Interaction volume radius: 10 \u00c5
Interaction volume height: 20 \u00c5
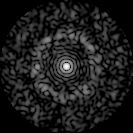
Disorder parameter: 0.8462